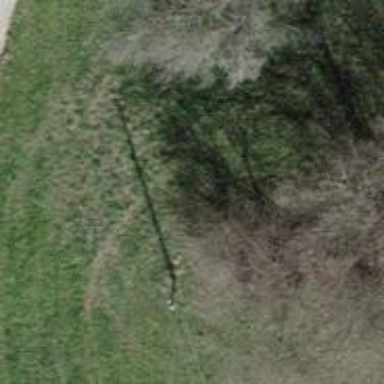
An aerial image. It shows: Minor power line.